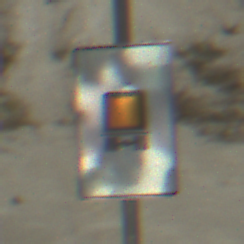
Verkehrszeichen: KennzeichnungspflichtigeFahrzeugeGefaehrlicheGueterOhnePfeilsymbol
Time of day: MorningAfternoon
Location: Outdoor (Beach)
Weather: PartlyCloudy
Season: NotSpecified
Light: Natural